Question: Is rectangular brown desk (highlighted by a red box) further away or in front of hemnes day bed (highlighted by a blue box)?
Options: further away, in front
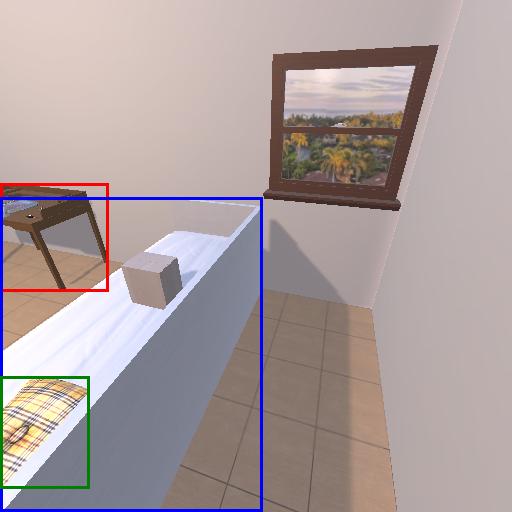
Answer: further away